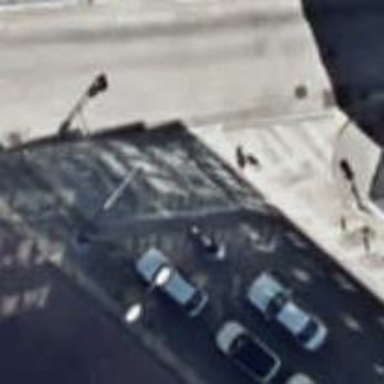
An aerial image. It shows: Crossing with traffic signals.